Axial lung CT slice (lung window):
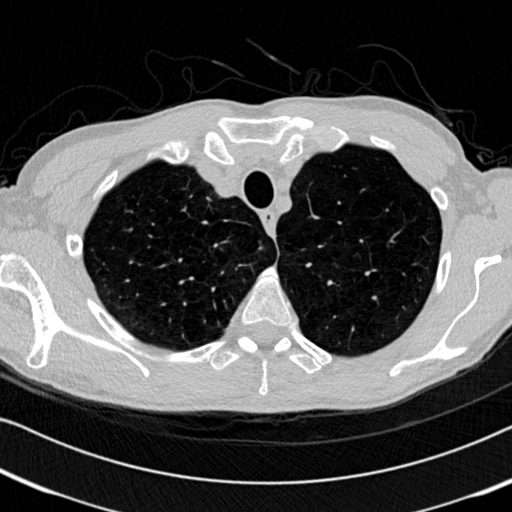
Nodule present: no